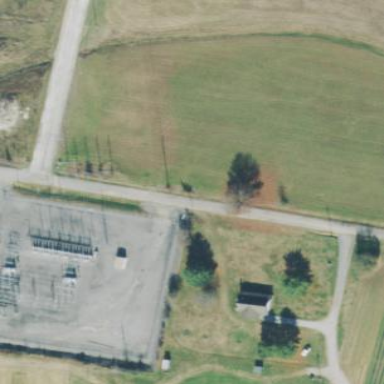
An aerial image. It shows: Power substation.